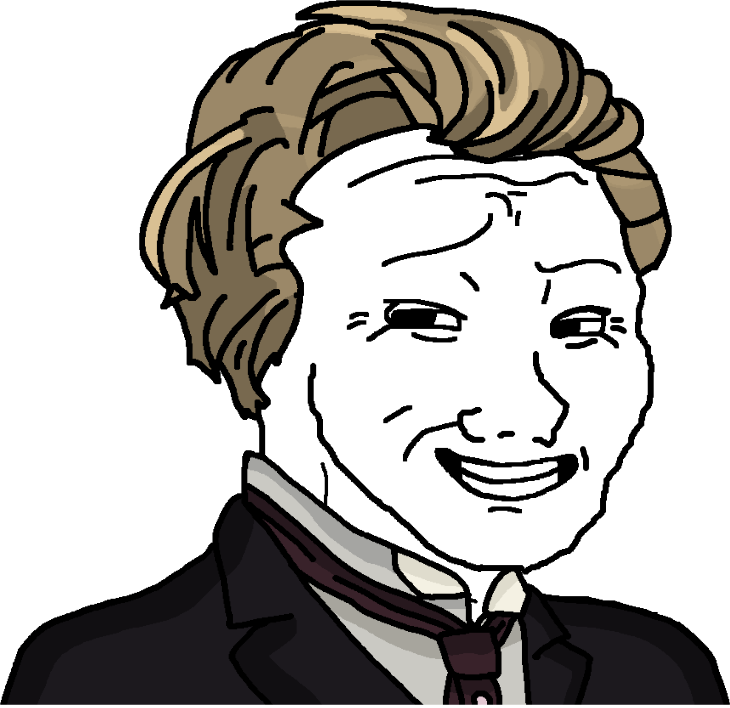
Label: 5_Smugjak